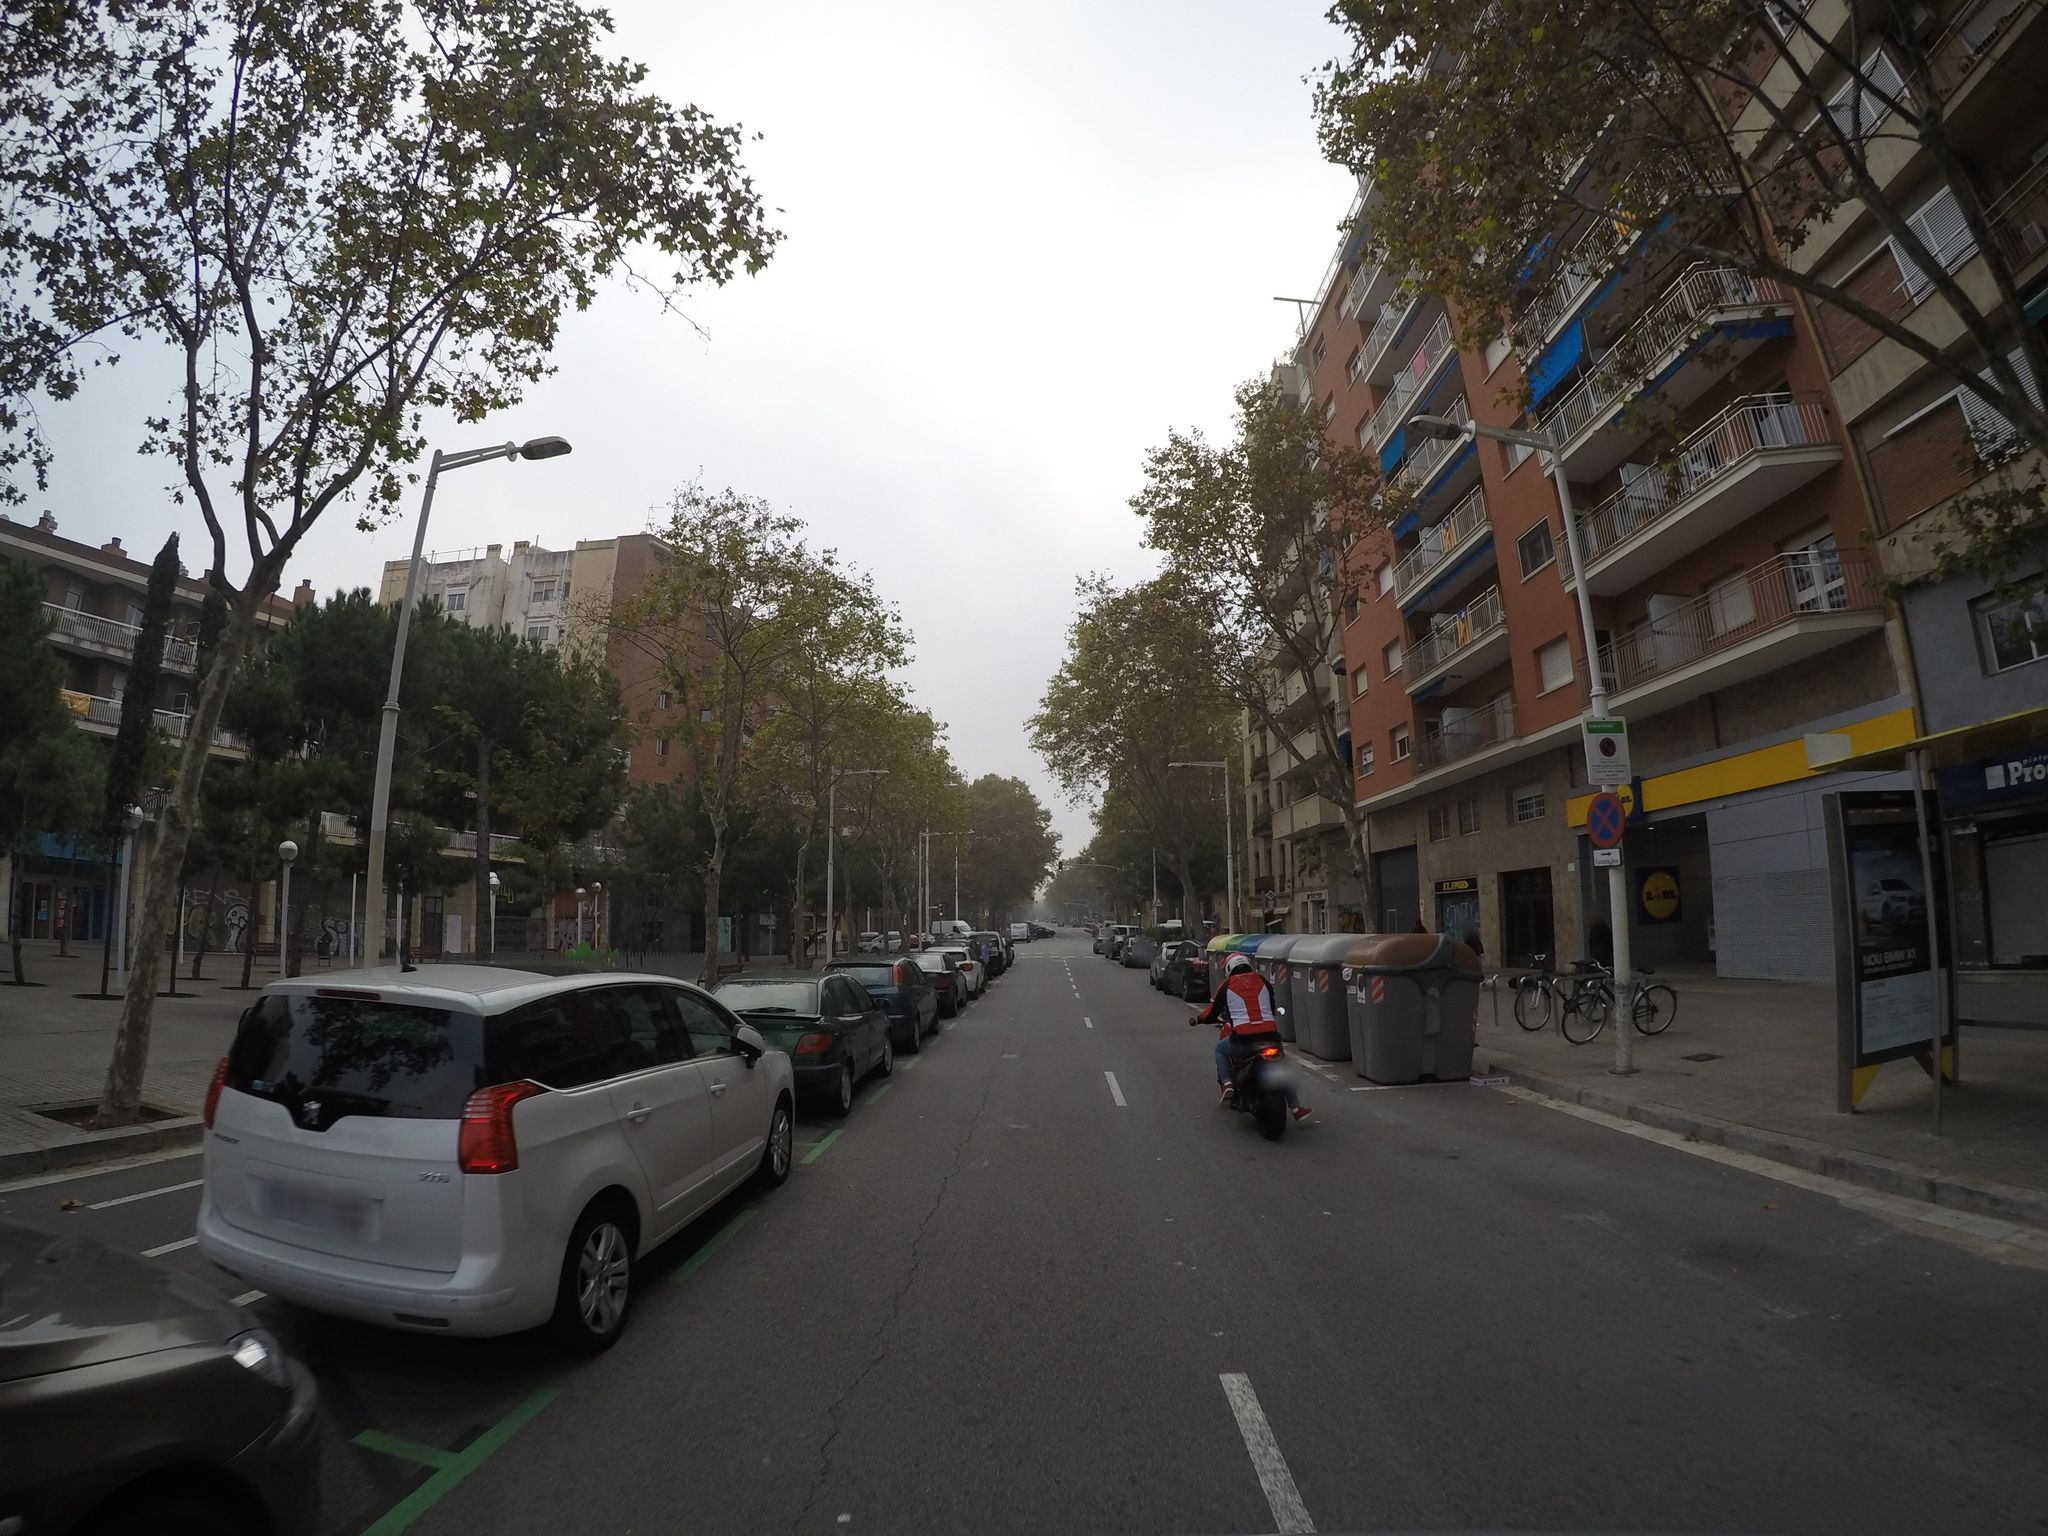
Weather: cloudy
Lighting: day
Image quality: good
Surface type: driving surface
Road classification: cycleway
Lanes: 2
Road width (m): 2.5
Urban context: urban centre
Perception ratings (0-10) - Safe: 6.49, Lively: 8.9, Beautiful: 7.9, Boring: 2.2, Depressing: 3.17, Wealthy: 4.62